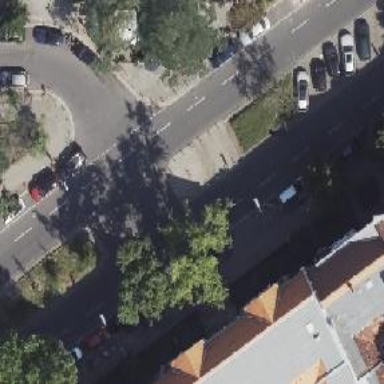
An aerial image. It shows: Traffic island located on footway.